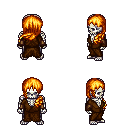
a pixel art fantasy rpg character, male body template, skeleton, brown robe, metal pants, light blonde left-swept hairstyle, cloth bracers, four views (front, back, left, right), 2x2 character sprite sheet, small pixel art, hard edges, no anti-aliasing